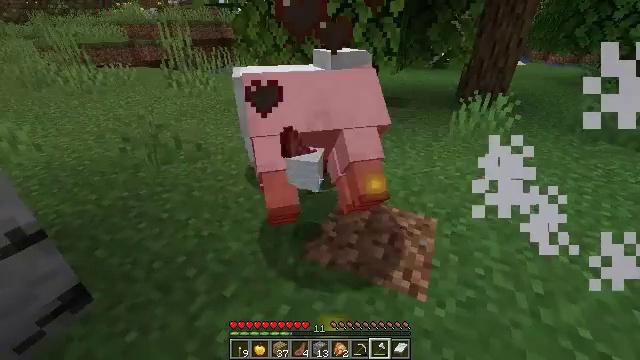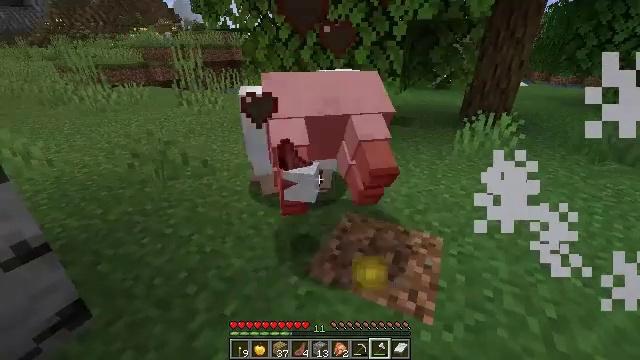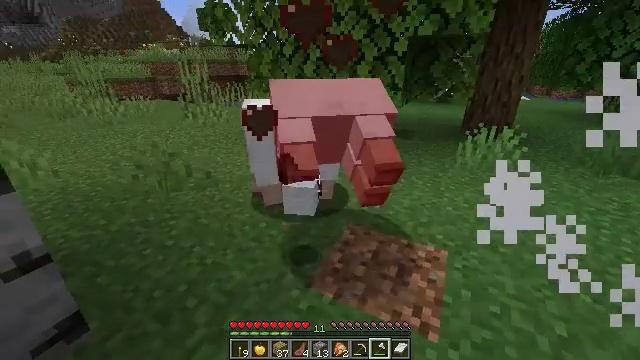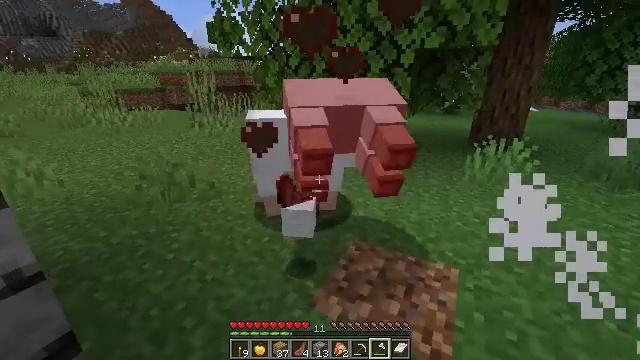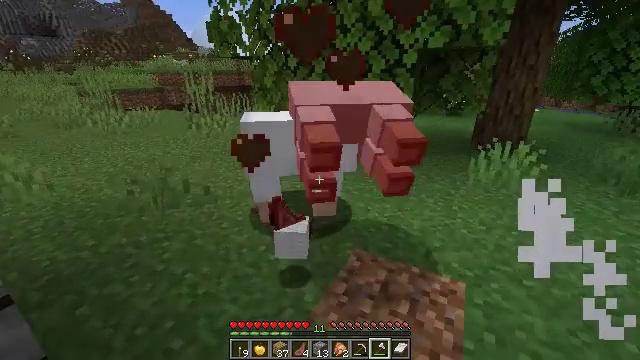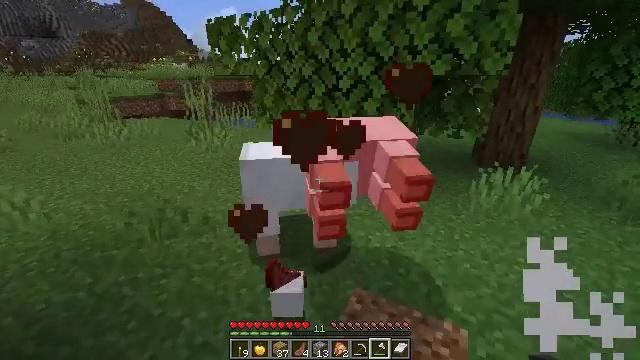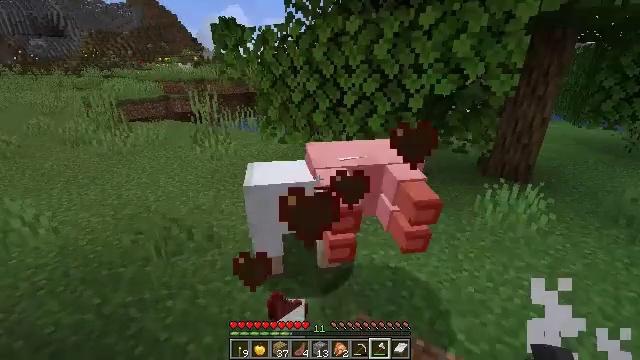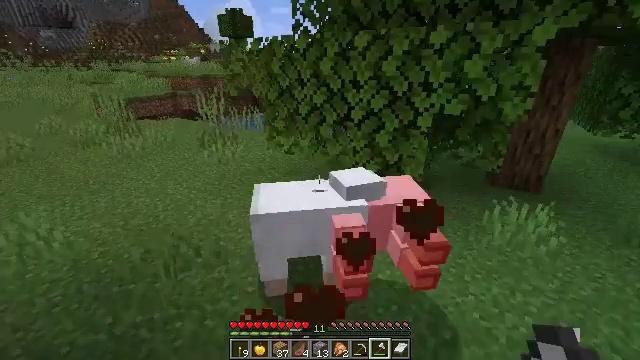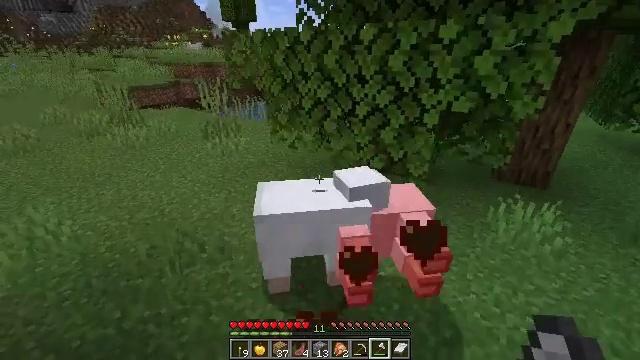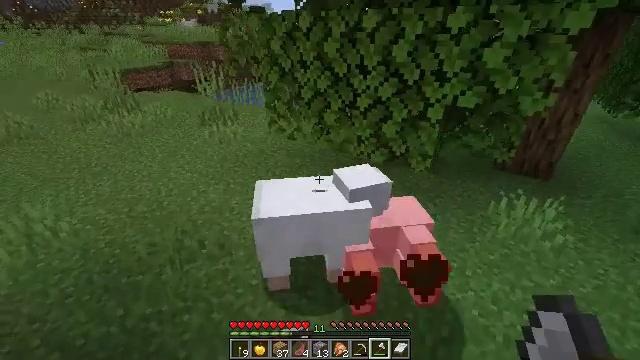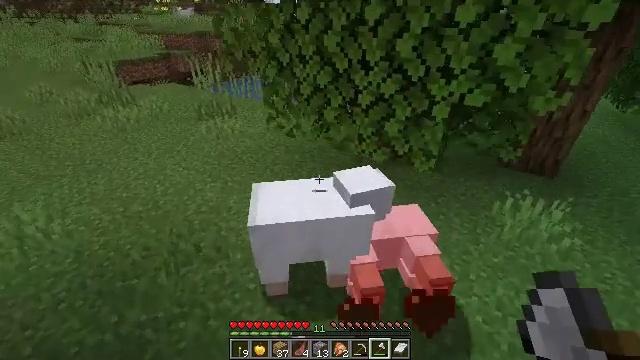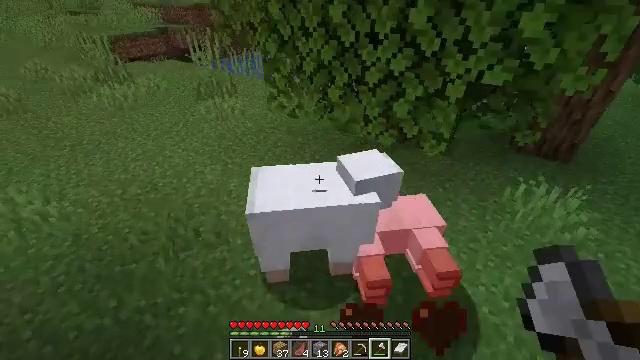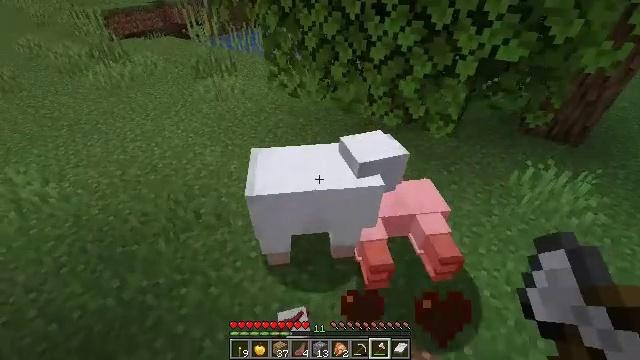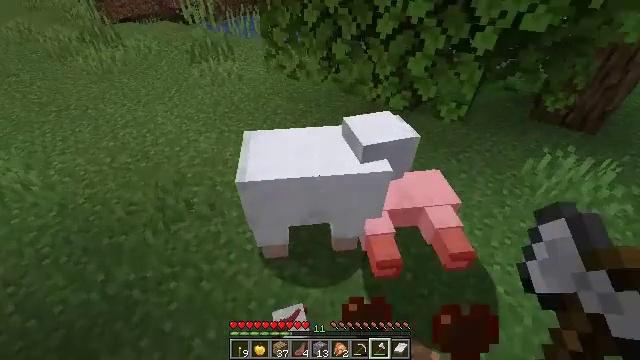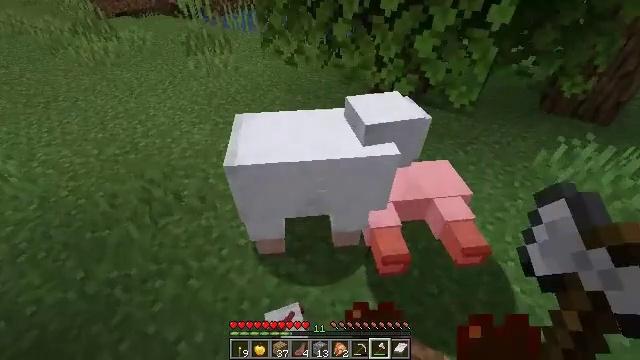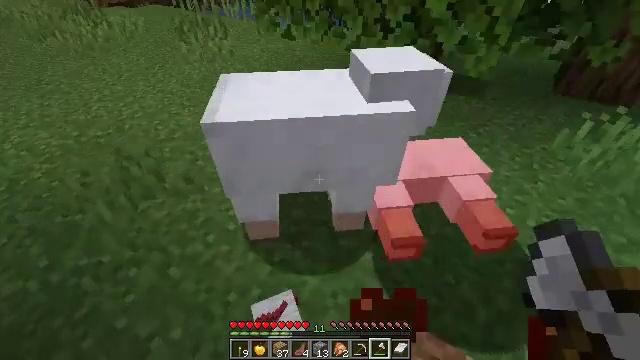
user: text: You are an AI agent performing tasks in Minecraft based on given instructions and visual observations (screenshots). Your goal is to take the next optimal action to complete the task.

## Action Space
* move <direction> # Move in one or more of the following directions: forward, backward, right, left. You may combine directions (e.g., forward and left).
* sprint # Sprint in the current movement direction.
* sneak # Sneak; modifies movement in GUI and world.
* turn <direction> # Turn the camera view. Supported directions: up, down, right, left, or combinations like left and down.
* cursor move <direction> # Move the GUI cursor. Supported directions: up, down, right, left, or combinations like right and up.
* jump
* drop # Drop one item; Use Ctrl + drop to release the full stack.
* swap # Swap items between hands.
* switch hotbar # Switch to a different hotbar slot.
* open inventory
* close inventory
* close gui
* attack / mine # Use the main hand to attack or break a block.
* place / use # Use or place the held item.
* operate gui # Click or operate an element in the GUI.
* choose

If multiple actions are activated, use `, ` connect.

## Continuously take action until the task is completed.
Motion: motion action
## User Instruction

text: Kill mobs.
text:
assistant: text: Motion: turn left and up
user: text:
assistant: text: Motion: turn up
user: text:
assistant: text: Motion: move forward, turn left and up
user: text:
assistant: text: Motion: move forward
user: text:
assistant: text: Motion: move forward, jump
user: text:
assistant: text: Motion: move forward, jump
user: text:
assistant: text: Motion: move forward, turn left and down, jump
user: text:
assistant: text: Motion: move forward, turn down, jump
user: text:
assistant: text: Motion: move forward, turn down, jump
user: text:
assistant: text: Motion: move forward, turn down
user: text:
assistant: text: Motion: move forward, turn down
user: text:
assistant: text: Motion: turn down
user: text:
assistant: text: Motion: move back, turn down
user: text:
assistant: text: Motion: move back
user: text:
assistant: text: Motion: move back, attack / mine
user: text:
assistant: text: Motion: move back, attack / mine
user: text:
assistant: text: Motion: turn right and up, attack / mine
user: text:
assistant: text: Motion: turn up
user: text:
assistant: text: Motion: no_op
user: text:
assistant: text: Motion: turn up
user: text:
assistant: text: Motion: turn up
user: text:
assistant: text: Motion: turn up
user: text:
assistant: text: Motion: no_op
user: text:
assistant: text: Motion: no_op
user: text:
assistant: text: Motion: move forward, turn up
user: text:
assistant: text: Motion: move forward and move left
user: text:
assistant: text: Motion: move forward and move left, turn right and up
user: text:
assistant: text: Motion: move forward and move left, turn right and up
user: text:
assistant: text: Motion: move forward and move left, turn right and up
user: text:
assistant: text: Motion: move forward and move left, turn right